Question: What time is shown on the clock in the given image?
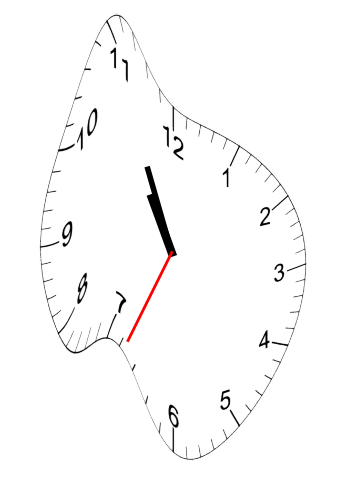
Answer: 10:55:34